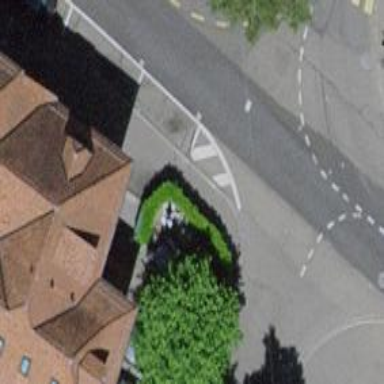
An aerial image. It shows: Kerb barrier.